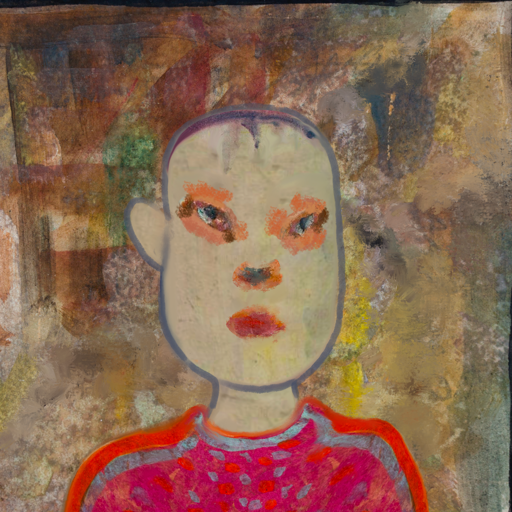
Background: Mosgoul, Head And Neck Front: Hill_Girl, Face Front: Boggyland, Bust: Sisters, Hair Front: Blank, Head Accessory: Blank, Second Necklace: Blank, Necklace: Blank, Baby: Blank